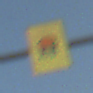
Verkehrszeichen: FahrzeugeMitWassergefaehrdenderLadungOhnePfeilsymbol
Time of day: SunriseSunset
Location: Outdoor (Special)
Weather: Clear
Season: NotSpecified
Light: Natural